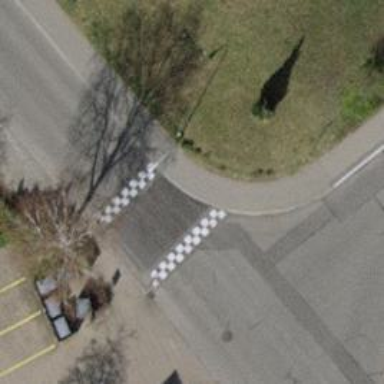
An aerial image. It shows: Uncontrolled zebra crossing with table for traffic calming.